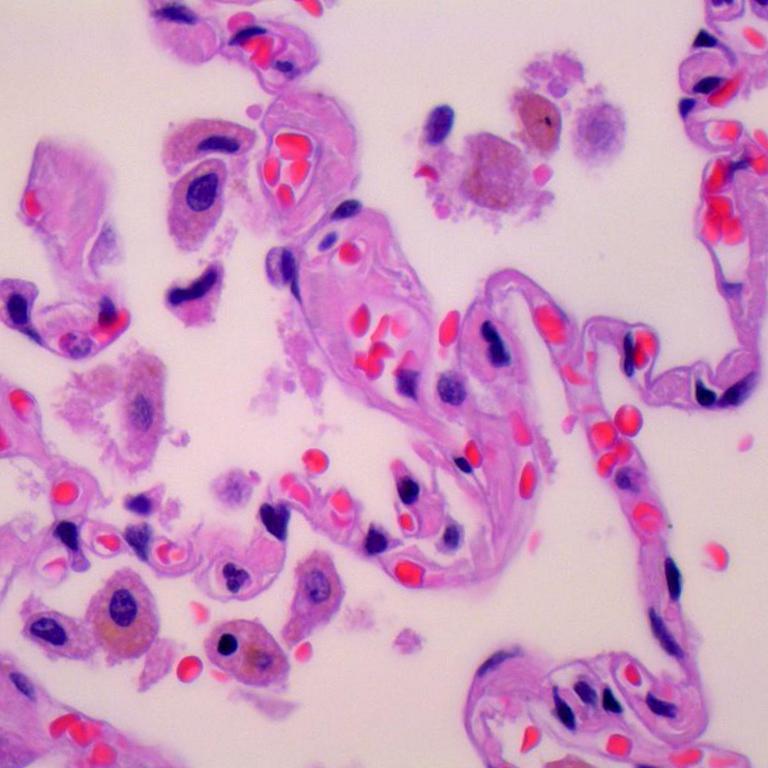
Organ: lung
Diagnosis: benign